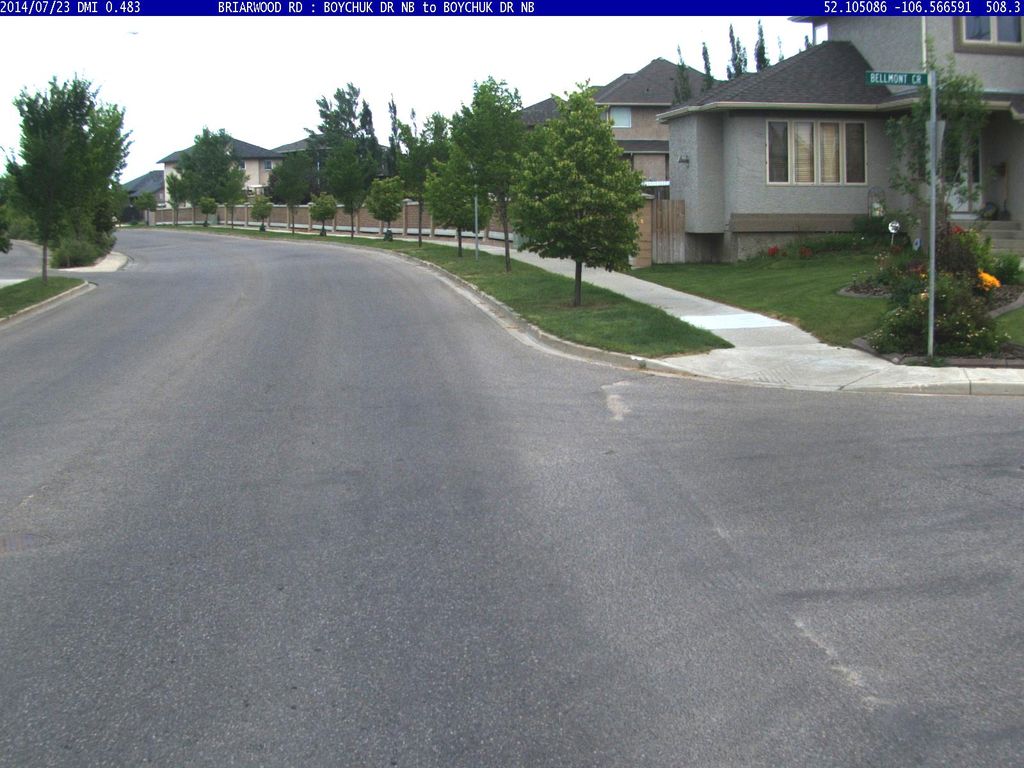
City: saskatoon